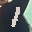
Label: 1